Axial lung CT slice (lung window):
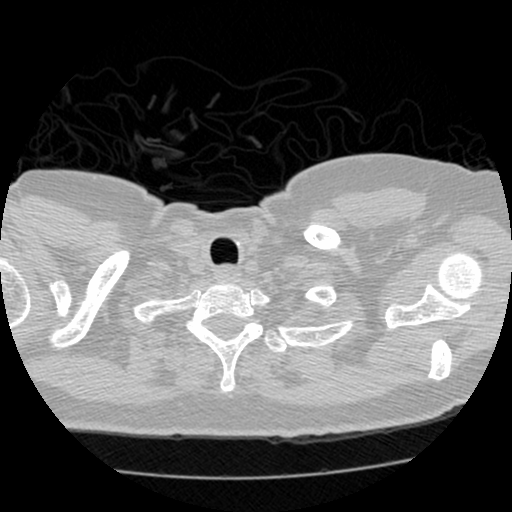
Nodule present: no